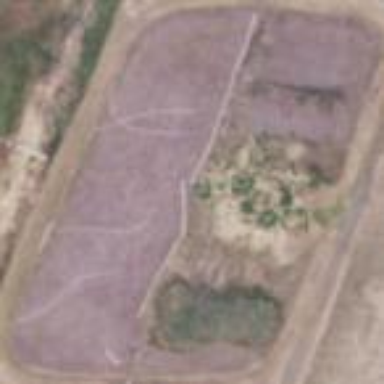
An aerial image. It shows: Farmland with cranberries as the main crop.